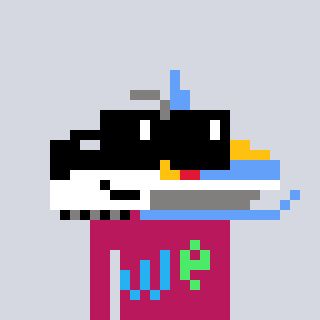
a pixel art character with square black sunglasses, a snowmobile-shaped head and a darkpink-colored body on a cool background